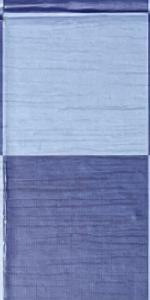
Label: Empty